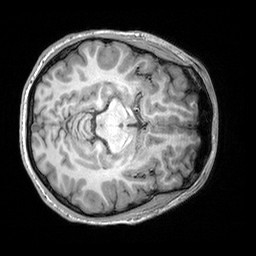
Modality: T1w
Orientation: axial
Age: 20
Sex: male
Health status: healthy
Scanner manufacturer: siemens
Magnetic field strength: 3 T
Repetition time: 2.3 s
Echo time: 0.00303 s